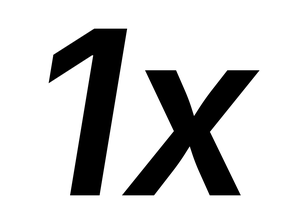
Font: Inter-Italic_SemiBold_Italic